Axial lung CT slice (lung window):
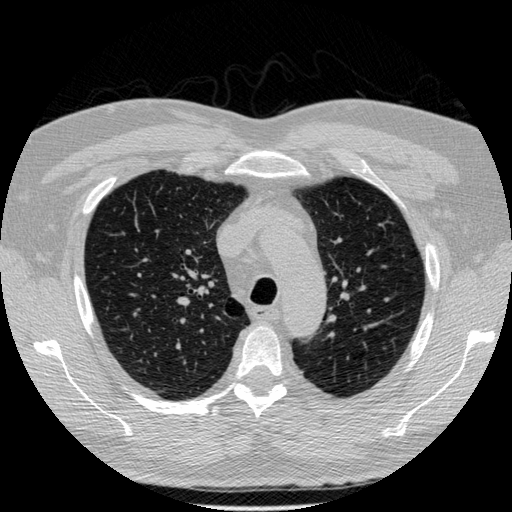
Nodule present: no